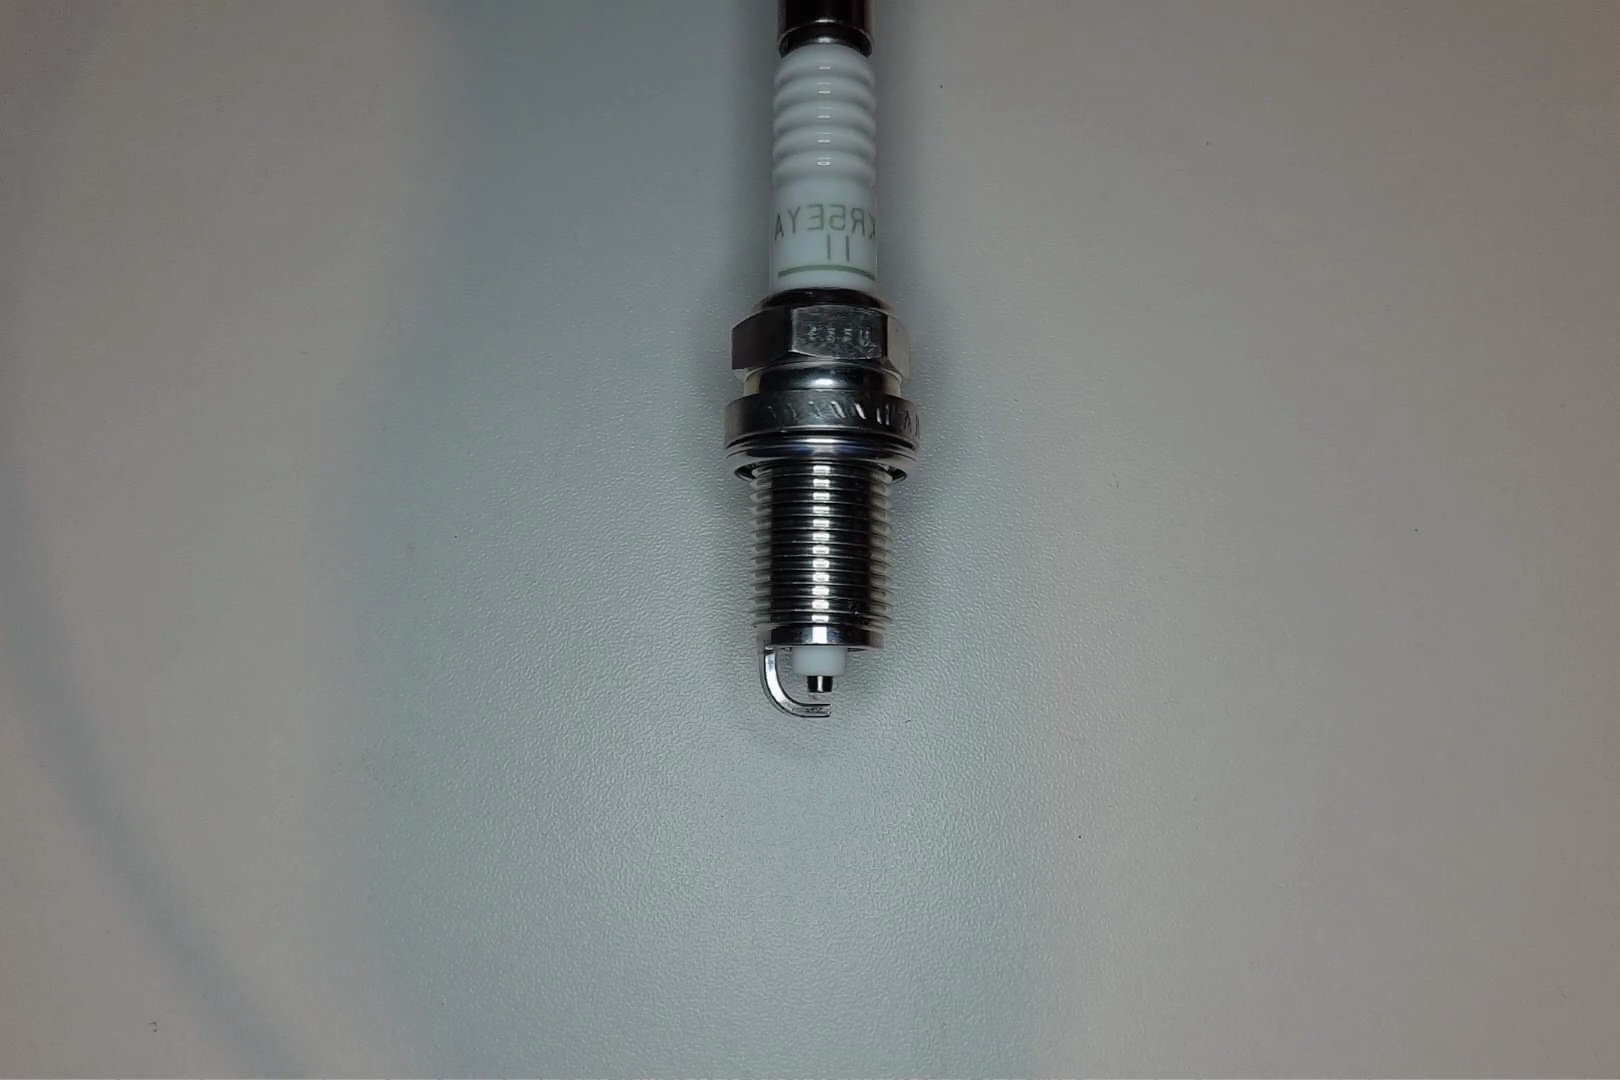
Label: no anomaly